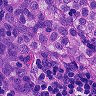
Metastatic tissue present: yes